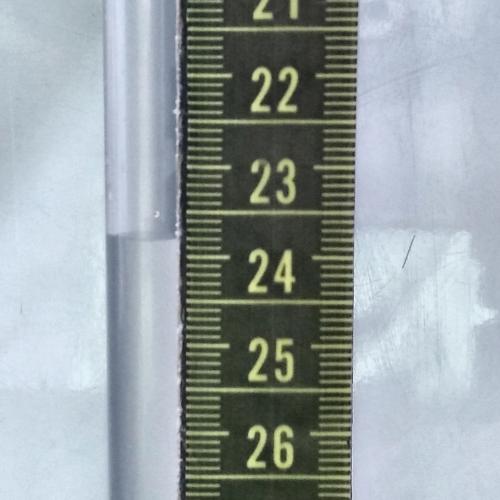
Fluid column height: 23.8 cm